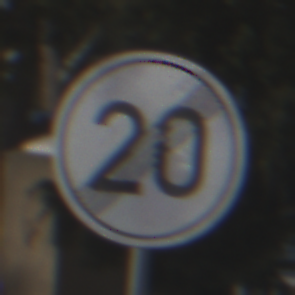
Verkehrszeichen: EndeGeschwindigkeit20
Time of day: MorningAfternoon
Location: Outdoor (Special)
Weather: Clear
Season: Winter
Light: Natural